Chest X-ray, PA view. Patient: 64 years old, sex F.
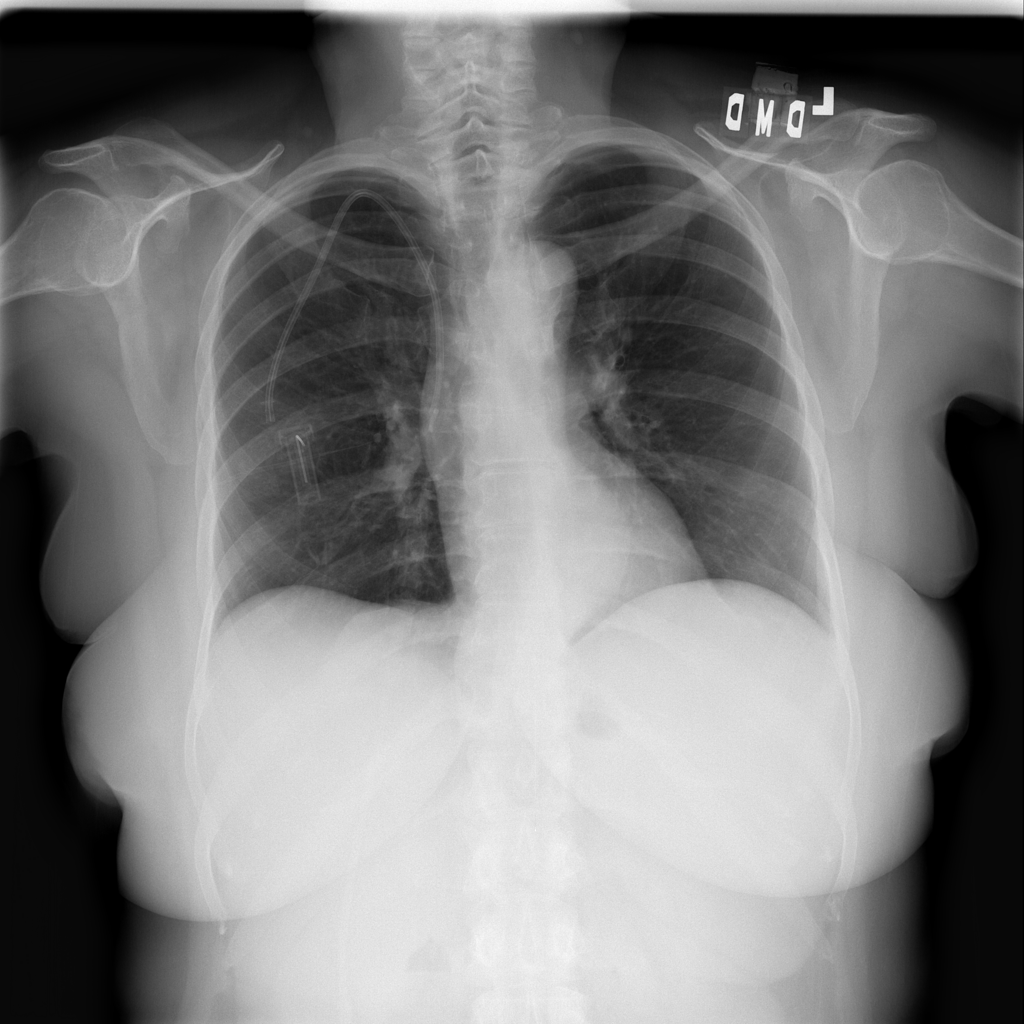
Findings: Infiltration